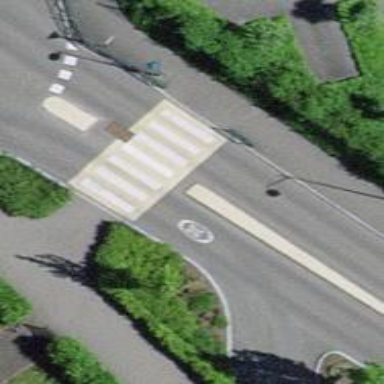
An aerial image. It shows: Zebra crossing for pedestrians.